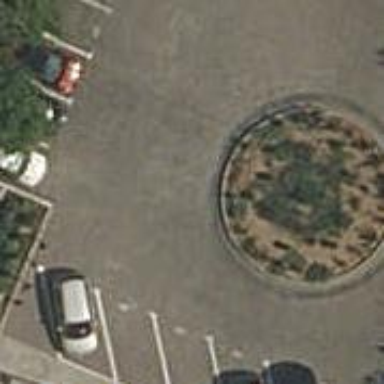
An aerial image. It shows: Traffic island along the road.